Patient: sex M, age 46
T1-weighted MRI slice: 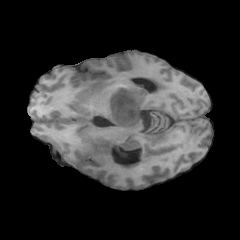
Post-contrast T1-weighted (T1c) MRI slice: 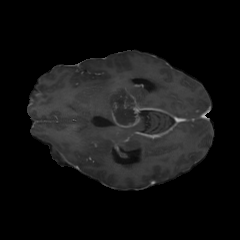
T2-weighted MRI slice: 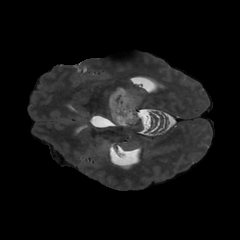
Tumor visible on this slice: yes
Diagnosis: Glioblastoma, IDH-wildtype
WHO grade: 4